Field crop: maize
Growth stage: 2
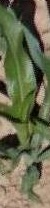
Species: maize